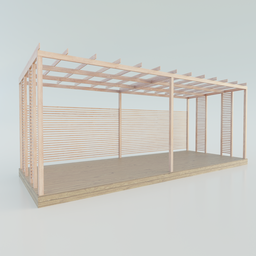
Label: architecture